Question: I am creating a table app (from AppCoda's tutorial book) but the error 'Thread 1: signal SIGABRT' appears when I run my program. The debug area says:
'''
2015-10-26 14:47:34.827 FoodPin[4232:291494] Unknown class _TtC1q23RestaurantTableViewCell in Interface Builder file.
2015-10-26 14:47:34.855 FoodPin[4232:291494] *** Terminating app due to uncaught exception 'NSUnknownKeyException', reason: '[<UITableViewCell 0x7f8062ca81d0> setValue:forUndefinedKey:]: this class is not key value coding-compliant for the key locationLabel.'
*** First throw call stack:
(
0 CoreFoundation 0x0000000104a8df65 __exceptionPreprocess + 165
1 libobjc.A.dylib 0x000000010671fdeb objc_exception_throw + 48
2 CoreFoundation 0x0000000104a8dba9 -[NSException raise] + 9
3 Foundation 0x0000000104e55f5b -[NSObject(NSKeyValueCoding) setValue:forKey:] + 288
4 UIKit 0x0000000105358c4b -[UIView(CALayerDelegate) setValue:forKey:] + 173
5 UIKit 0x0000000105648923 -[UIRuntimeOutletConnection connect] + 109
6 CoreFoundation 0x00000001049ceb10 -[NSArray makeObjectsPerformSelector:] + 224
7 UIKit 0x0000000105647306 -[UINib instantiateWithOwner:options:] + 1864
8 UIKit 0x00000001053e52a5 -[UITableView _dequeueReusableViewOfType:withIdentifier:] + 388
9 UIKit 0x00000001053e5677 -[UITableView dequeueReusableCellWithIdentifier:forIndexPath:] + 71
10 FoodPin 0x00000001048a5d85 _TFC7FoodPin29RestaurantTableViewController9tableViewfS0_FTCSo11UITableView21cellForRowAtIndexPathCSo11NSIndexPath_CSo15UITableViewCell + 197
11 FoodPin 0x00000001048a646f _TToFC7FoodPin29RestaurantTableViewController9tableViewfS0_FTCSo11UITableView21cellForRowAtIndexPathCSo11NSIndexPath_CSo15UITableViewCell + 79
12 UIKit 0x00000001053f76b3 -[UITableView _createPreparedCellForGlobalRow:withIndexPath:willDisplay:] + 782
13 UIKit 0x00000001053f77c8 -[UITableView _createPreparedCellForGlobalRow:willDisplay:] + 74
14 UIKit 0x00000001053cd650 -[UITableView _updateVisibleCellsNow:isRecursive:] + 3187
15 UIKit 0x0000000105400595 -[UITableView _performWithCachedTraitCollection:] + 92
16 UIKit 0x00000001053e89ad -[UITableView layoutSubviews] + 218
17 UIKit 0x000000010535911c -[UIView(CALayerDelegate) layoutSublayersOfLayer:] + 710
18 QuartzCore 0x000000010976036a -[CALayer layoutSublayers] + 146
19 QuartzCore 0x0000000109754bd0 _ZN2CA5Layer16layout_if_neededEPNS_11TransactionE + 366
20 QuartzCore 0x0000000109754a4e _ZN2CA5Layer28layout_and_display_if_neededEPNS_11TransactionE + 24
21 QuartzCore 0x00000001097491d5 _ZN2CA7Context18commit_transactionEPNS_11TransactionE + 277
22 QuartzCore 0x00000001097769f0 _ZN2CA11Transaction6commitEv + 508
23 QuartzCore 0x0000000109777154 _ZN2CA11Transaction17observer_callbackEP19__CFRunLoopObservermPv + 92
24 CoreFoundation 0x00000001049b99d7 __CFRUNLOOP_IS_CALLING_OUT_TO_AN_OBSERVER_CALLBACK_FUNCTION__ + 23
25 CoreFoundation 0x00000001049b9947 __CFRunLoopDoObservers + 391
26 CoreFoundation 0x00000001049aeebc CFRunLoopRunSpecific + 524
27 UIKit 0x00000001052a398d -[UIApplication _run] + 402
28 UIKit 0x00000001052a8676 UIApplicationMain + 171
29 FoodPin 0x00000001048abb0d main + 109
30 libdyld.dylib 0x000000010723792d start + 1
31 ??? 0x0000000000000001 0x0 + 1
)
libc++abi.dylib: terminating with uncaught exception of type NSException
(lldb)
'''
Here's my code:
---
Custom View Controller:
'''
import UIKit
class RestaurantTableViewController: UITableViewController {
var restaurantNames = ["Cafe Deadend", "Homei", "Teakha", "Cafe Loisl", "Petite Oyster", "For Kee Restaurant", "Po's Atelier", "Bourke Street Bakery", "Haigh's Chocolate", "Palomino Espresso", "Upstate", "Traif", "Graham Avenue Meats", "Waffle & Wolf", "Five Leaves", "Cafe Lore", "Confessional", "Barrafina", "Donostia", "Royal Oak", "Thai Cafe"]
var restaurantImages = ["cafedeadend.jpg", "homei.jpg", "teakha.jpg", "cafeloisl.jpg", "petiteoyster.jpg", "forkeerestaurant.jpg", "posatelier.jpg", "bourkestreetbakery.jpg", "haighschocolate.jpg", "palominoespresso.jpg", "upstate.jpg", "traif.jpg", "grahamavenuemeats.jpg", "wafflewolf.jpg", "fiveleaves.jpg", "cafelore.jpg", "confessional.jpg", "barrafina.jpg", "donostia.jpg", "royaloak.jpg", "thaicafe.jpg"]
var restaurantLocations = ["Hong Kong", "Hong Kong", "Hong Kong", "Hong Kong", "Hong Kong", "Hong Kong", "Hong Kong", "Sydney", "Sydney", "Sydney", "New York", "New York", "New York", "New York", "New York", "New York", "New York", "London", "London", "London", "London"]
var restaurantTypes = ["Coffee & Tea Shop", "Cafe", "Tea House", "Austrian / Casual Drink", "French" ,"Bakery", "Bakery", "Chocolate", "Cafe", "American / Seafood", "American", "American", "Breakfast & Brunch", "Coffee & Tea", "Coffee & Tea", "Latin American", "Spanish", "Spanish", "Spanish", "British", "Thai"]
override func viewDidLoad() {
super.viewDidLoad()
// Uncomment the following line to preserve selection between presentations
// self.clearsSelectionOnViewWillAppear = false
// Uncomment the following line to display an Edit button in the navigation bar for this view controller.
// self.navigationItem.rightBarButtonItem = self.editButtonItem()
}
override func didReceiveMemoryWarning() {
super.didReceiveMemoryWarning()
// Dispose of any resources that can be recreated.
}
// MARK: - Table view data source
override func numberOfSectionsInTableView(tableView: UITableView) -> Int {
return 1
}
override func tableView(tableView: UITableView, numberOfRowsInSection section: Int) -> Int {
return restaurantNames.count
}
override func tableView(tableView: UITableView, cellForRowAtIndexPath indexPath: NSIndexPath) -> UITableViewCell {
let cellIdentifier = "Cell"
let cell = tableView.dequeueReusableCellWithIdentifier(cellIdentifier, forIndexPath: indexPath) as! RestaurantTableViewCell
// Configure the cell...
cell.nameLabel.text = restaurantNames[indexPath.row]
cell.locationLabel.text = restaurantLocations[indexPath.row]
cell.typeLabel.text = restaurantTypes[indexPath.row]
cell.thumbnailImageView.image = UIImage(named: restaurantImages[indexPath.row])
return cell
}
'''
Custom Cell:
'''
import UIKit
class RestaurantTableViewCell: UITableViewCell {
@IBOutlet var nameLabel: UILabel!
@IBOutlet var locationLabel: UILabel!
@IBOutlet var typeLabel: UILabel!
@IBOutlet var thumbnailImageView: UIImageView!
override func awakeFromNib() {
super.awakeFromNib()
// Initialization code
}
override func setSelected(selected: Bool, animated: Bool) {
super.setSelected(selected, animated: animated)
// Configure the view for the selected state
}
}
'''
All my outlets are connected to the right label/image. I tried connecting and disconnecting them, but that didn't work.
Here's my Main.storyboard:

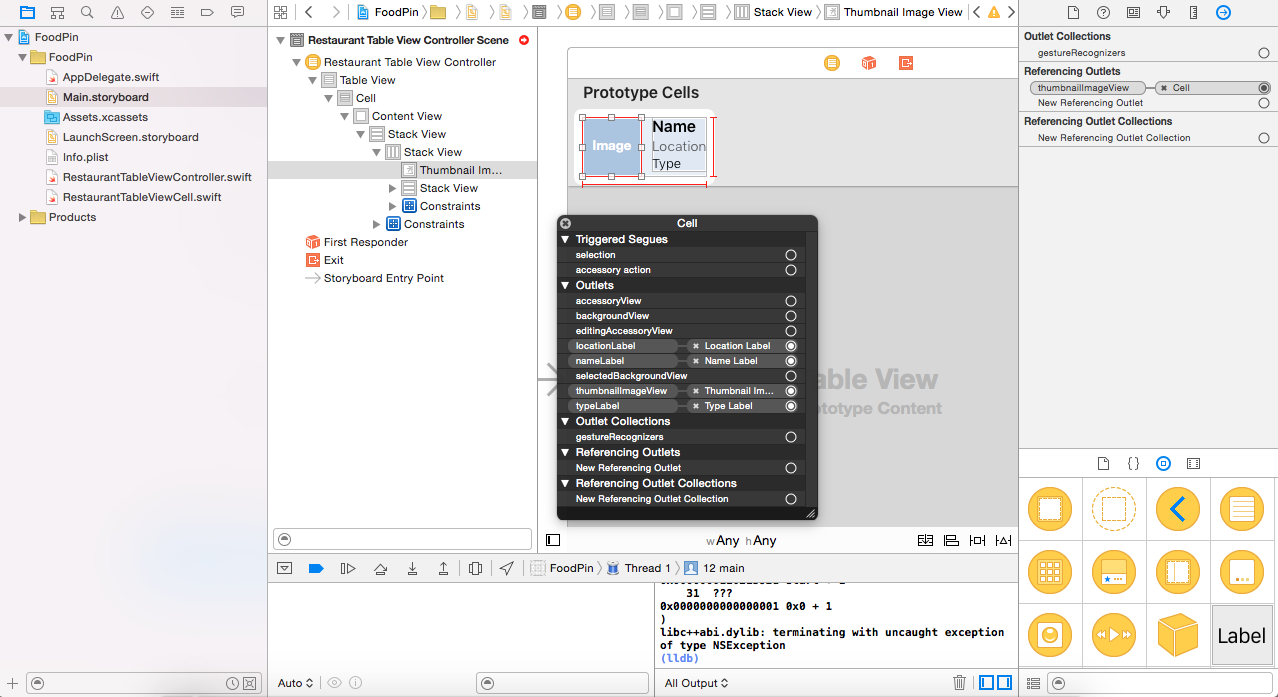
Answer: > this class is not key value coding-compliant for the key locationLabel.
This means that your outlet for 'locationLabel' is not set. So your code is crashing because it is trying to access a variable (in this case an outlet) that is nil.